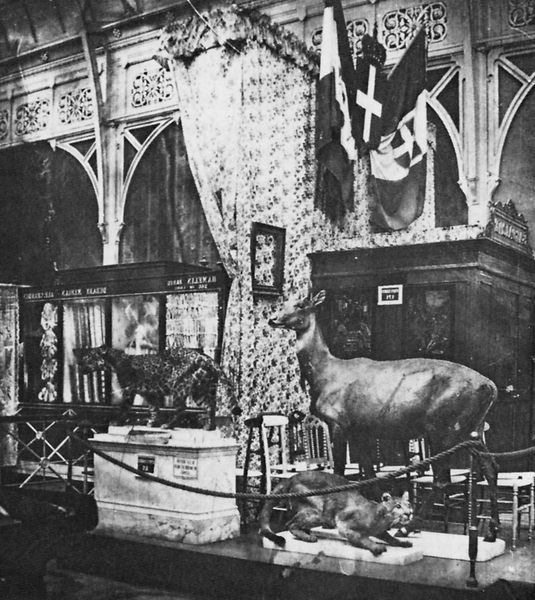
Titel: In einer Pariser Ausstellung
Künstler: Andrè Adolphe Eugené Disdéri
Standort: Paris
Institution: Bibliothèque Nationale.
Schlagwörter: weiß, ausschnitt, grau, holz, pfeiler, raum, schwarz, stuhl, stühle, säule, zimmer, gebäude, haus, schloss, tier, tiere, zaun, muster, alt, wand, architektur, rahmen, sockel, spitze, vorhang, natur, gitter, kirche, figur, schnur, adel, decke, krone, wald, chaos, statue, fell, sprung, balkon, schrift, bilder, bogen, fahnen, fahne, flagge, leine, afrika, beleuchtung, empore, hocker, saal, seile, tau, treppe, wild, gardine, verkleidung, vorhänge, detail, ornamente, verzierung, metall, stuck, geländer, podest, exotik, galerie, halle, foto, fotografie, photographie, name, katze, penis, eisen, schild, gerüst, gewölbe, burg, heimat, kreuz, palast, seil, schweiz, titel, schilder, schwarzweiß, tote, beschriftung, jagd, vitrine, photo, aufschrift, ausstellung, fries, wappen, sims, gesims, skulpturen, sarg, beute, hirsch, jäger, reh, gefährlich, konstruktion, ständer, sammlung, löwe, kabinett, museum, wunderkammer, flaggen, fotographie, bär, stahl, botanik, absperrung, schaukasten, vertäfelung, leopard, raubkatze, holzgeländer, trophäe, stempen, eisenbau, alkoven, trophäen, schränke, vitrinen, tiger, geduckt, raubtier, wildkatze, panther, zoologie, luchs, antilope, puma, gazelle, gepard, jaguar, sammelsurium, gnu, tote tiere, safari, museumsraum, naturkunde, präparate, grosswild, grosswildjagd, jagdzimmer, lux, ausgestopft, dermoplastik, glaskasten, jagdmuseum, kuriositäten, lauerhaltung, präparat, vorhang schwarz, beust, waldtiere, waldbewohner, treh, schwarz wqeiß, sockenl, flagge7